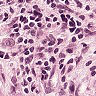
Metastatic tissue present: yes